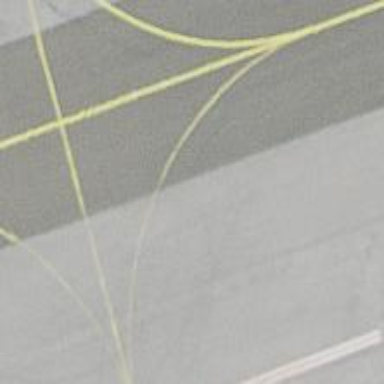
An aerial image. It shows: Image of taxiway at airport.